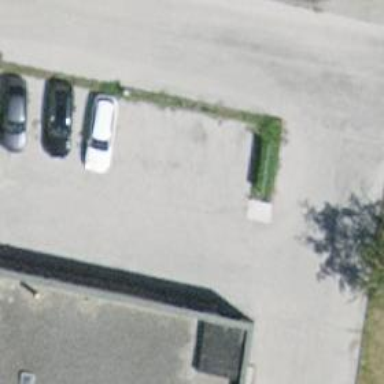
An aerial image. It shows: Street side parking area.